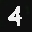
Label: 4